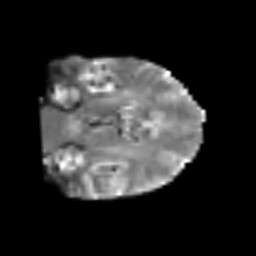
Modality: T2w
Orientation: coronal
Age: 56
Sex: male
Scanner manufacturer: siemens
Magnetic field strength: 3 T
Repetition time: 6.1 s
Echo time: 0.101 s